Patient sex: M
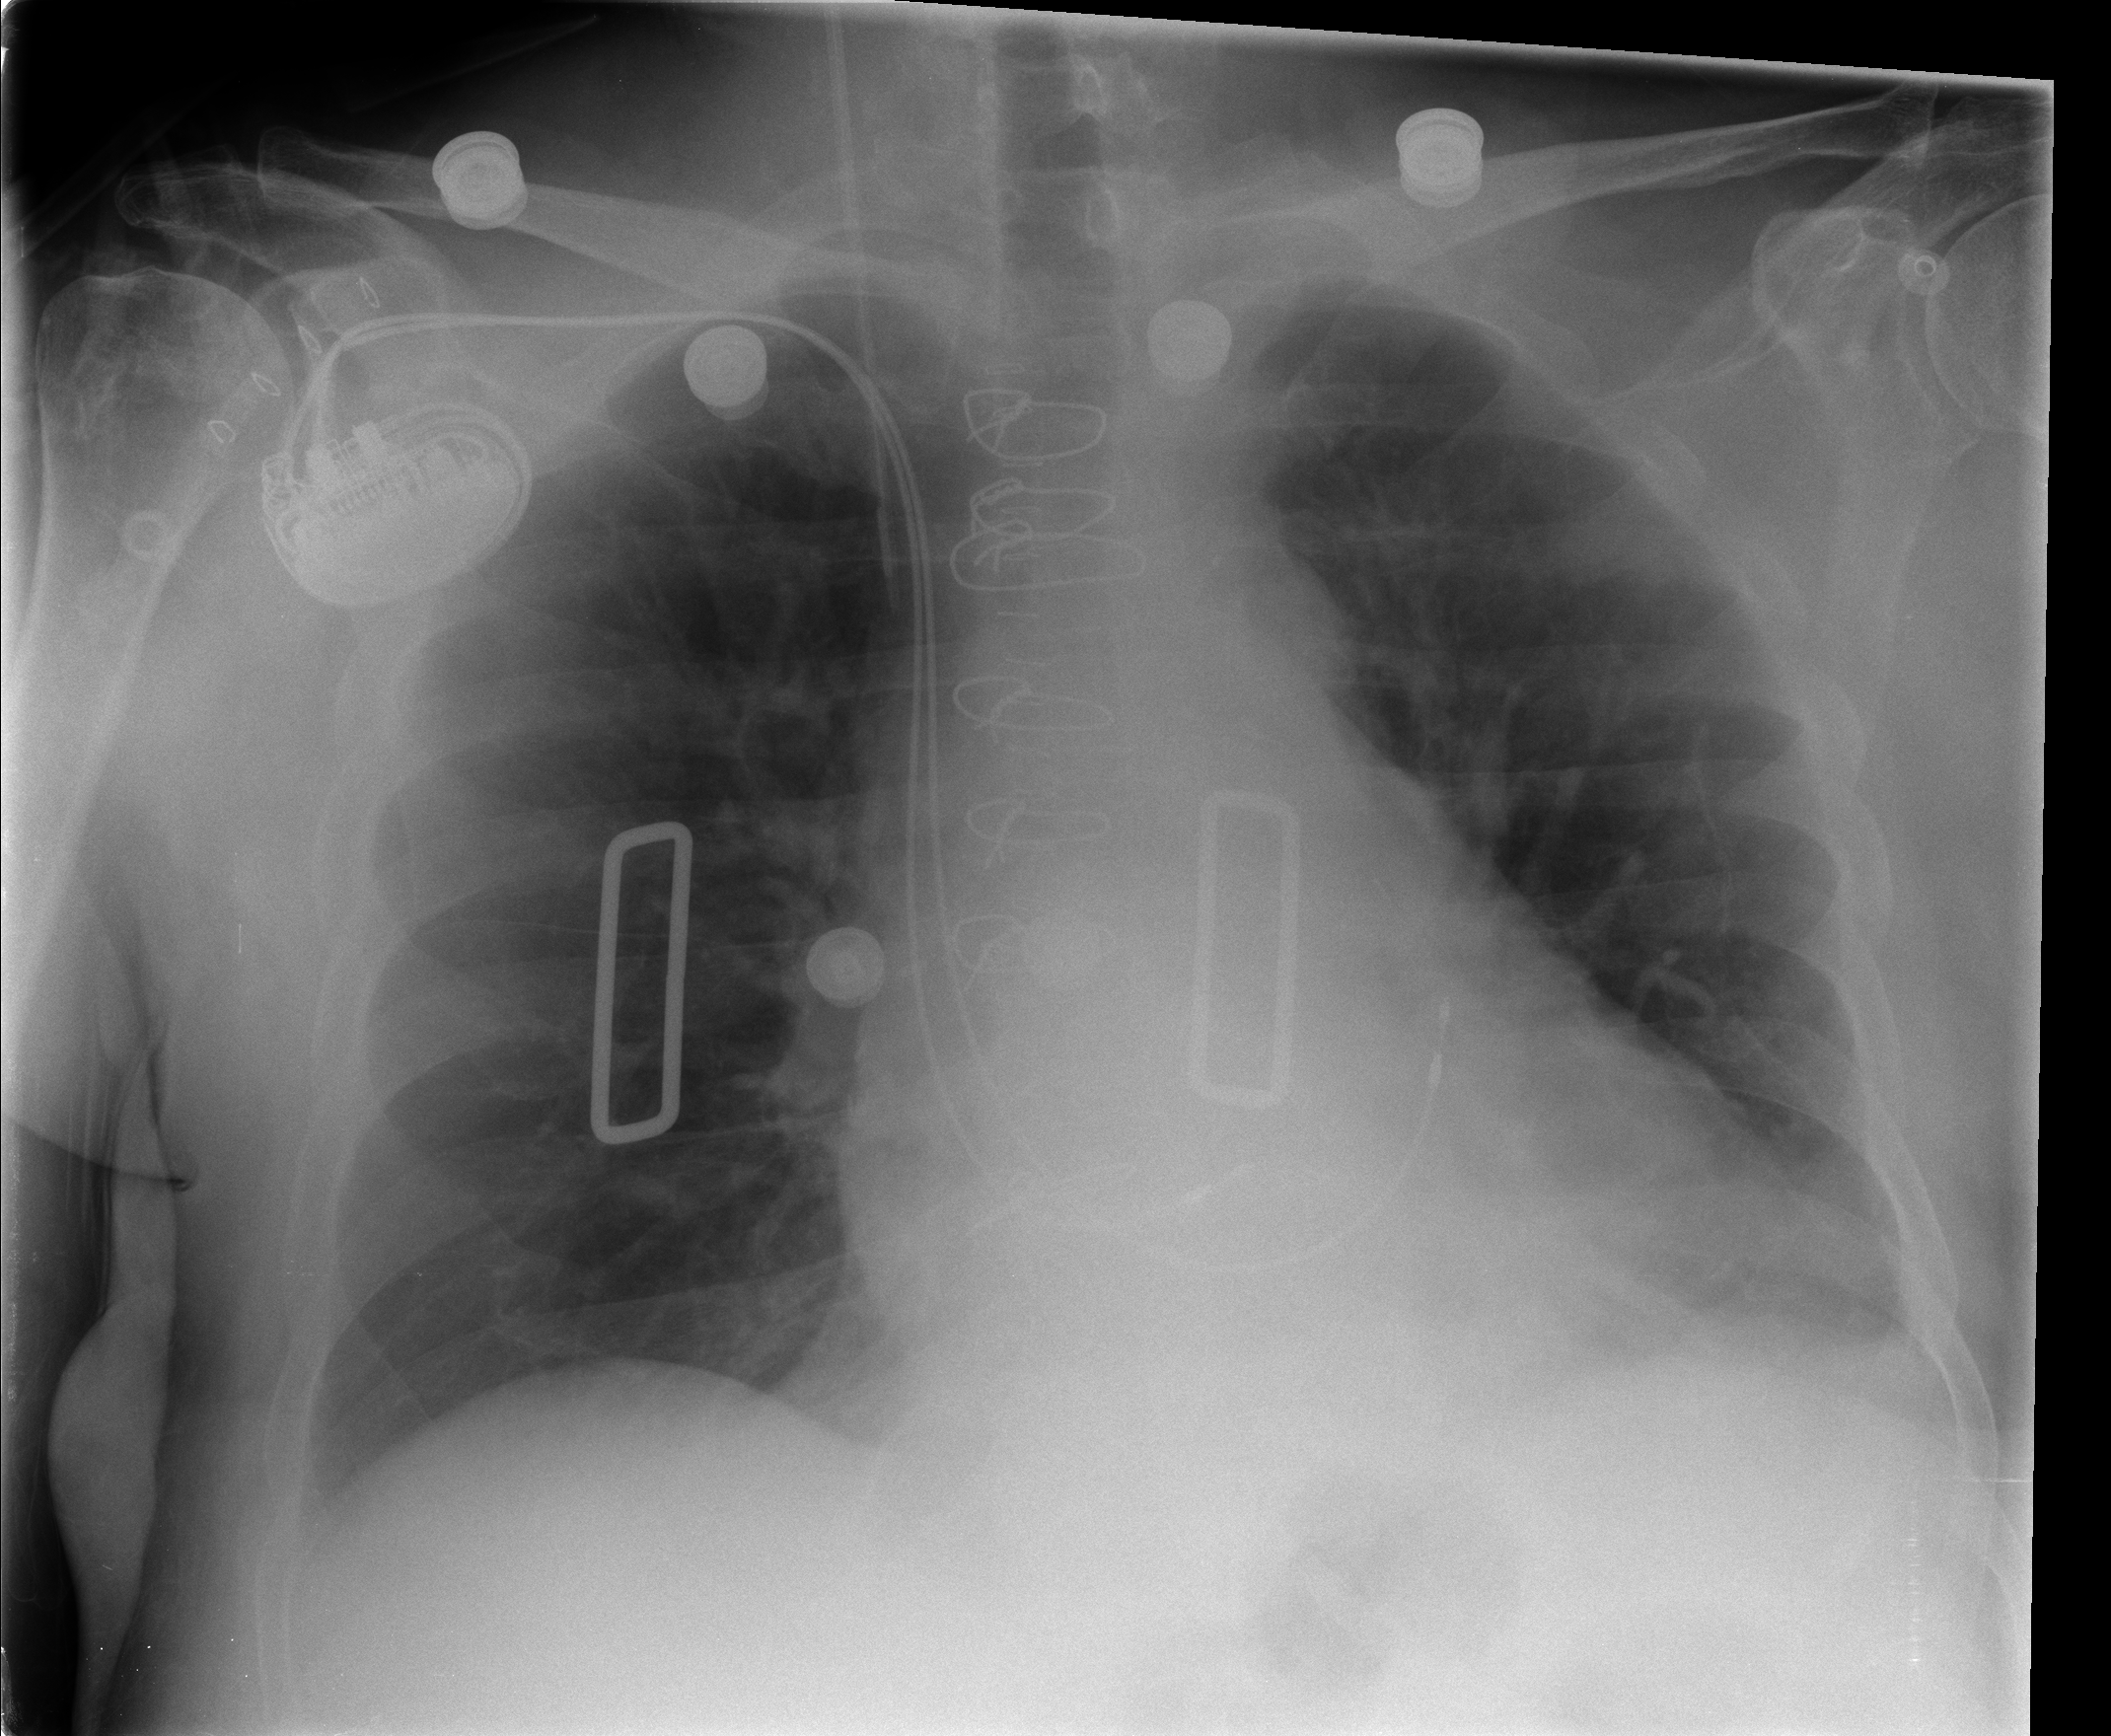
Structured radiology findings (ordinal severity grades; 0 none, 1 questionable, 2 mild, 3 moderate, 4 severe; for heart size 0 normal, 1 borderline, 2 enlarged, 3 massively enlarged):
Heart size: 2
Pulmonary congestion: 0
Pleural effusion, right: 0
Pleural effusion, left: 2
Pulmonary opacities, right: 0
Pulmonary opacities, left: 0
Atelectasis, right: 0
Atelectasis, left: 2